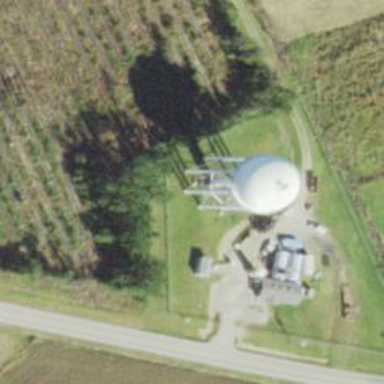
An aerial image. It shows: Water tower that is man-made.